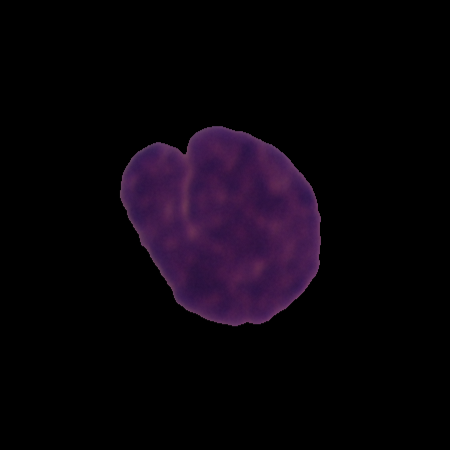
Label: healthy